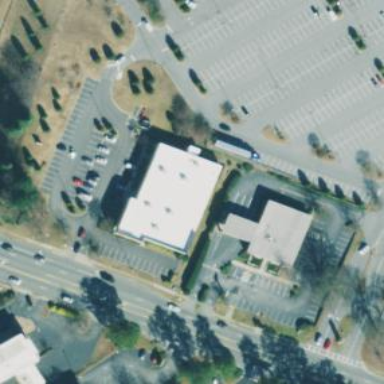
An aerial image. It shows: Office building.